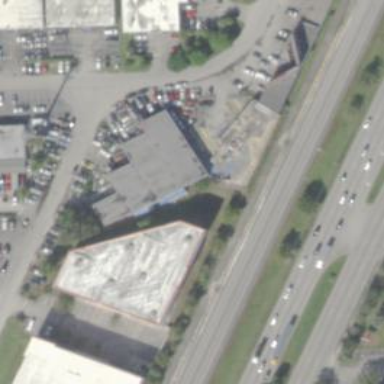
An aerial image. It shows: Commercial building.